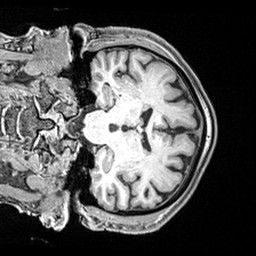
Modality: T1w
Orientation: coronal
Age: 62
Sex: male
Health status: healthy
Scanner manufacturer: siemens
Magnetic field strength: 3 T
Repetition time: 2.4 s
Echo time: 0.00217 s